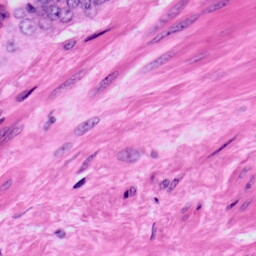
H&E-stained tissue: Prostate